Field crop: maize
Growth stage: 2
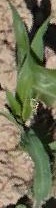
Species: maize